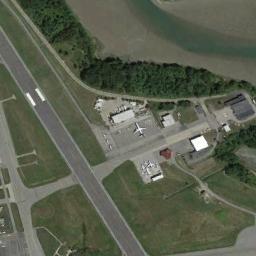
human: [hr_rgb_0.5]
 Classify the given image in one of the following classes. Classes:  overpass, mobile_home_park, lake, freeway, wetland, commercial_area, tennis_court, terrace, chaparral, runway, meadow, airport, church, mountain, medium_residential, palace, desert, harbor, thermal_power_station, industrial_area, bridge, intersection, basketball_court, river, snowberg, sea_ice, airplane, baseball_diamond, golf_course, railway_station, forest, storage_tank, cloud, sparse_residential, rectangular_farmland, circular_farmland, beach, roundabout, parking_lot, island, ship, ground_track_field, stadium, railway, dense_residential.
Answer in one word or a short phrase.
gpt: airport